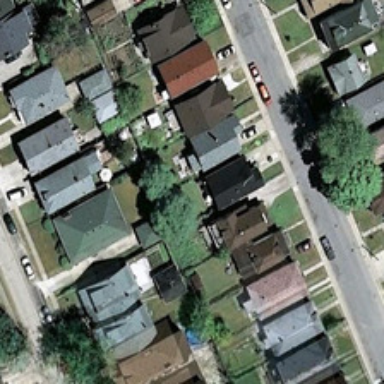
Many buildings and some green trees are in a dense residential area .